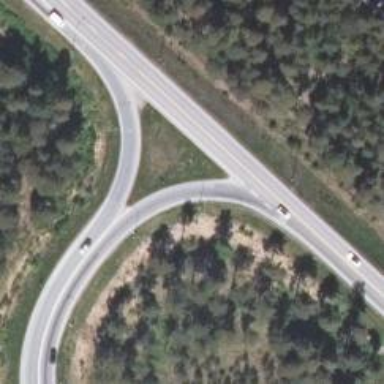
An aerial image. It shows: Trunk link highway.